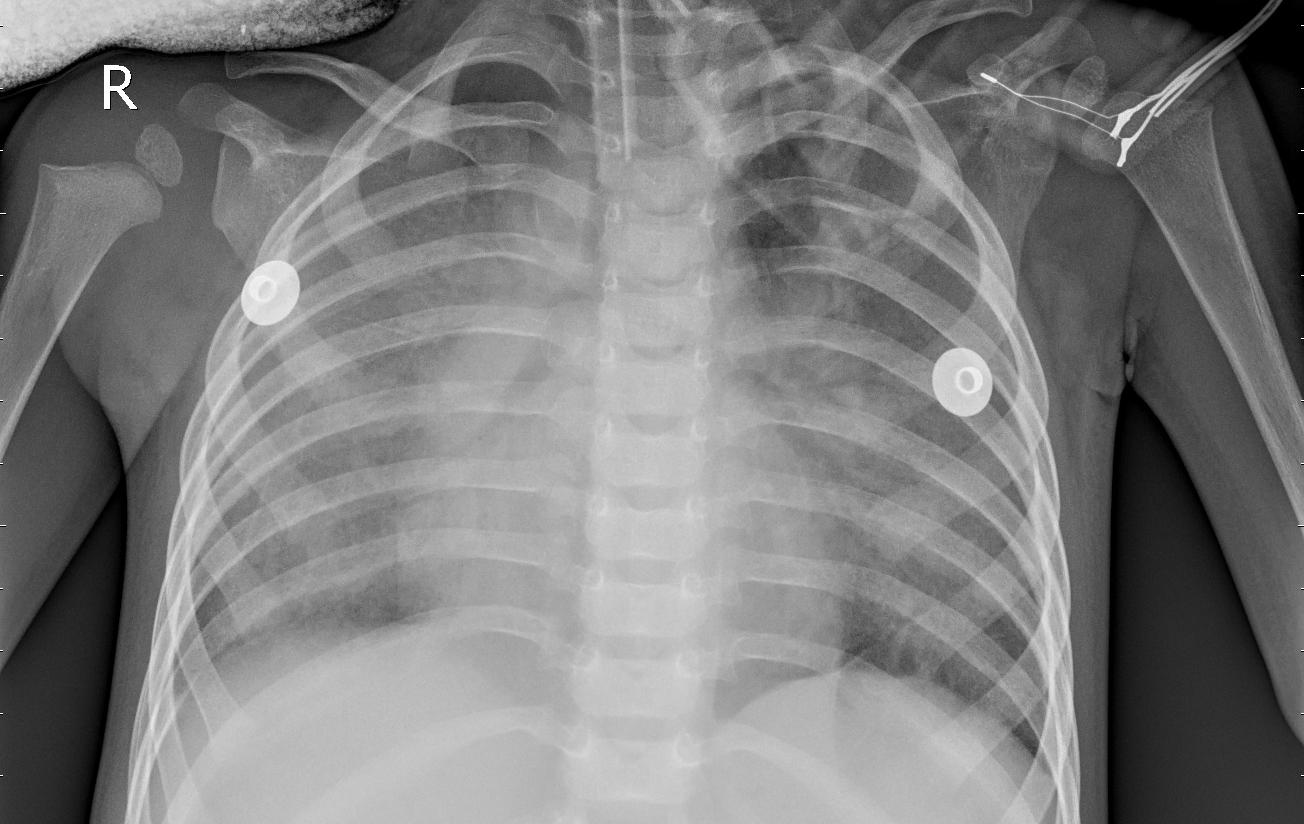
Diagnosis: PNEUMONIA